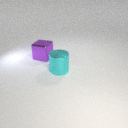
large cyan metal cylinder in front of large purple metal cube